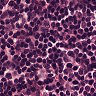
Metastatic tissue present: no